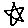
Label: star